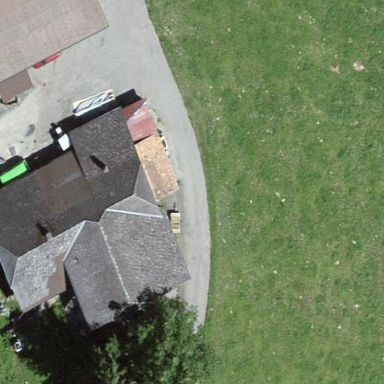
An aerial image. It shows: Farm building.